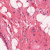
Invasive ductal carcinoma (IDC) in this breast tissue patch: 0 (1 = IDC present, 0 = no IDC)